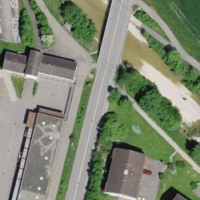
EUNIS habitat code: 54
Species observed at this site:
Lapsana communis